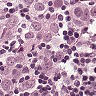
Metastatic tissue present: yes